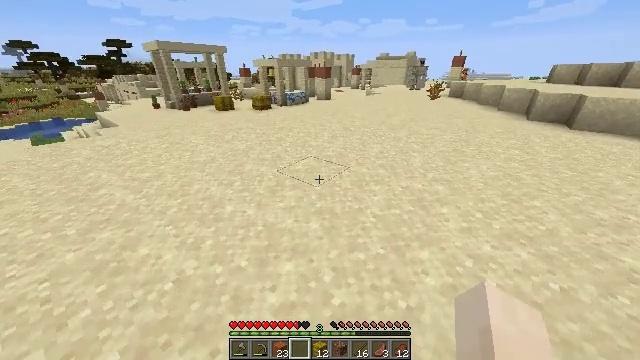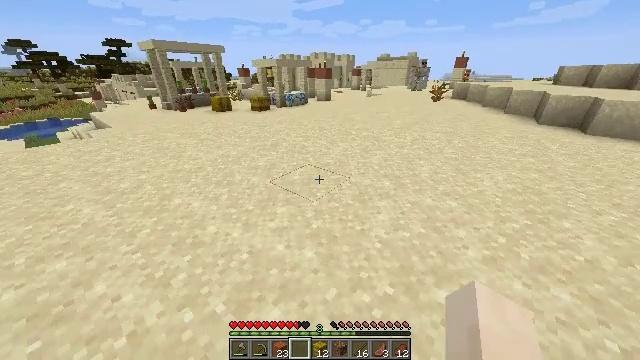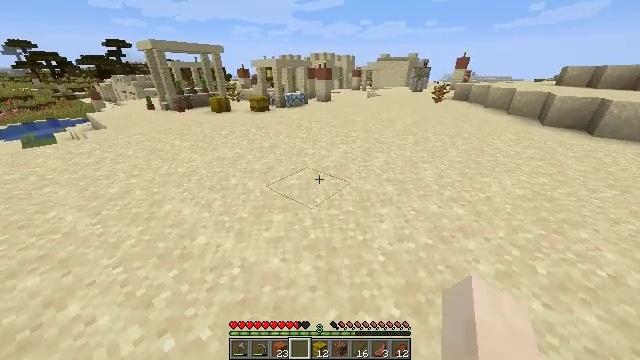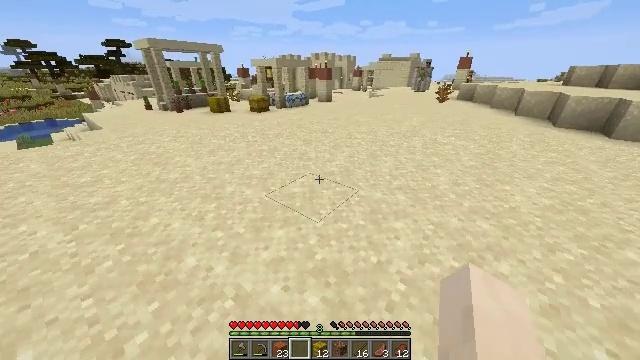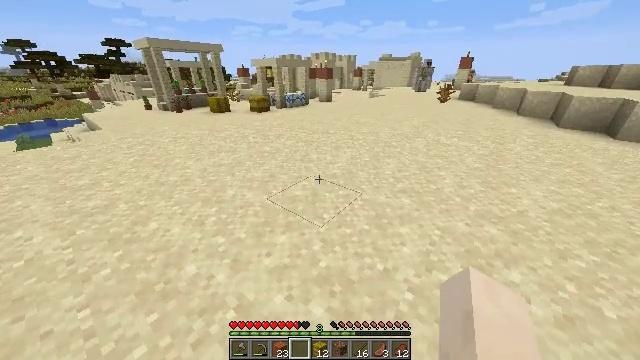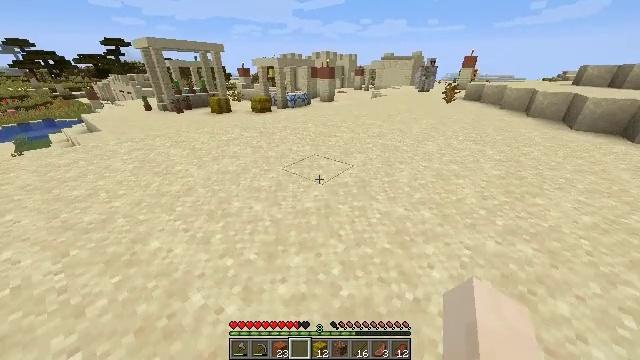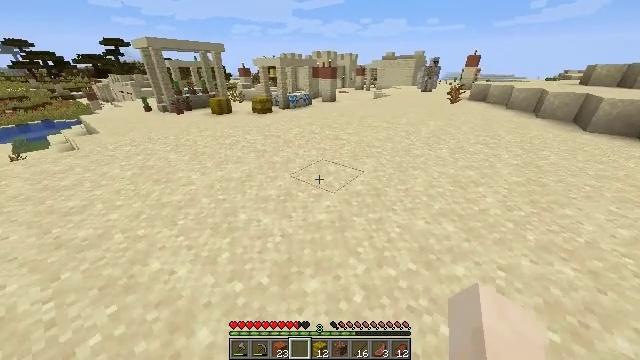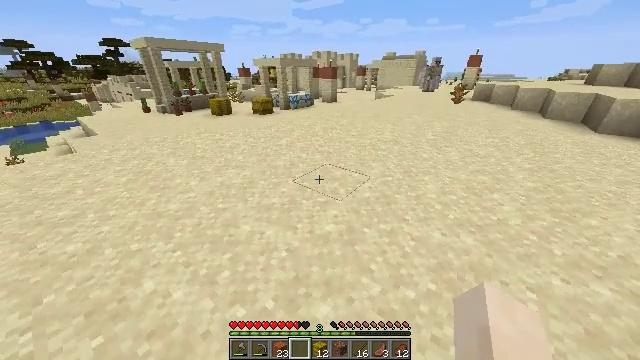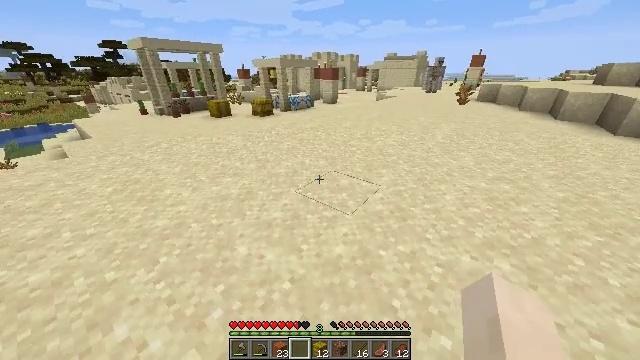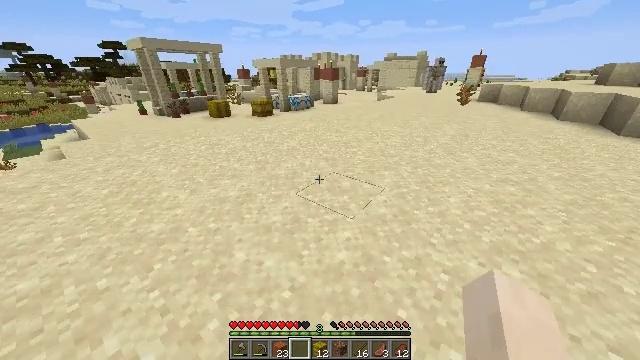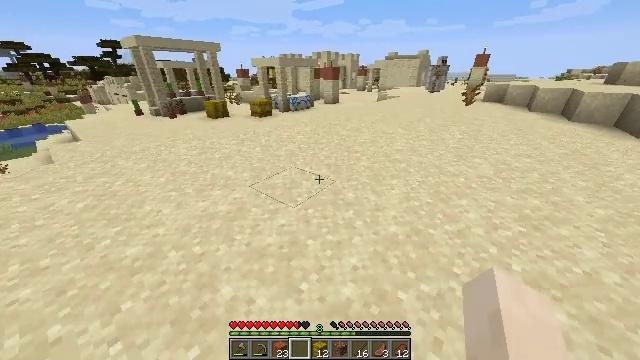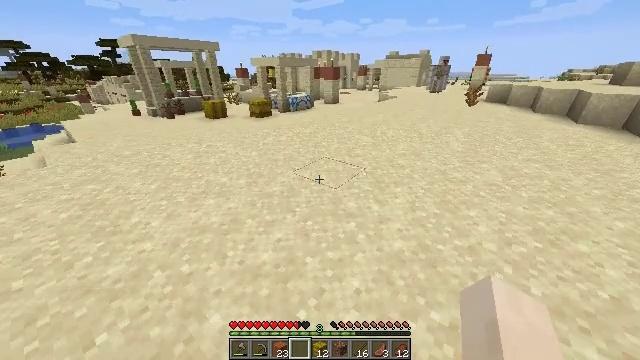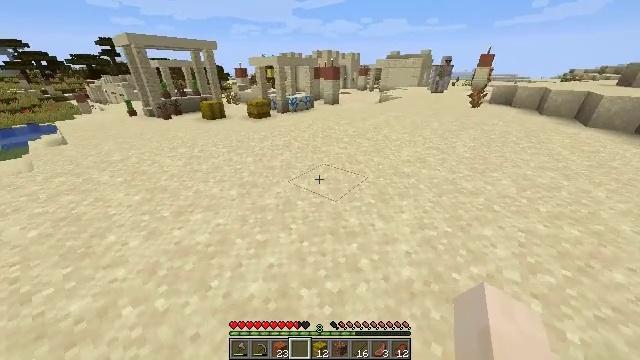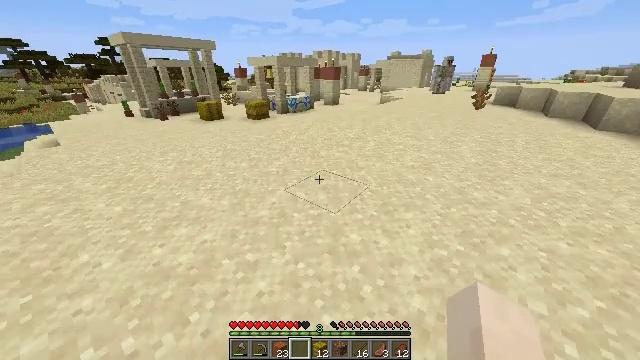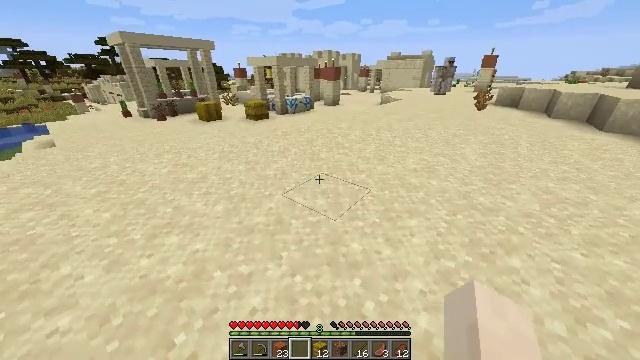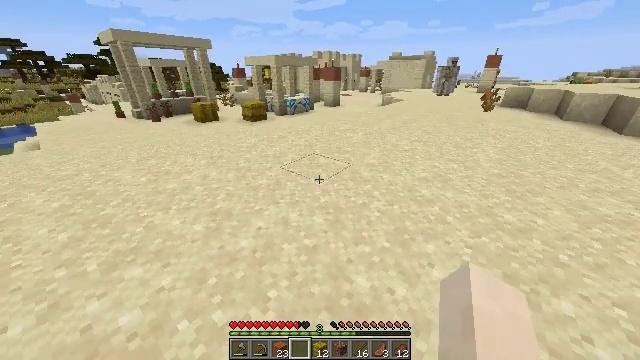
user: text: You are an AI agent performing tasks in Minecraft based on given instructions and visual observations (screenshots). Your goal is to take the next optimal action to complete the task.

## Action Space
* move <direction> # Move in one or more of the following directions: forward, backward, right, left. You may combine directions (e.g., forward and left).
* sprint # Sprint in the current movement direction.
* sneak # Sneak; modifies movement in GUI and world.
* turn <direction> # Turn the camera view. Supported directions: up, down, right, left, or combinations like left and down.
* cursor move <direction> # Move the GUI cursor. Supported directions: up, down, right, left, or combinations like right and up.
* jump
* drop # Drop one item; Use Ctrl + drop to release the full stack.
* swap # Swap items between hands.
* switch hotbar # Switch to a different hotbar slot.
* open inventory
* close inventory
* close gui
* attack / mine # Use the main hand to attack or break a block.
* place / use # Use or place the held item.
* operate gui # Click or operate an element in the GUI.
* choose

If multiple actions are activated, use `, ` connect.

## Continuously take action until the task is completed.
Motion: motion action
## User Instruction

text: Gather the white glazed terracotta from a structure.
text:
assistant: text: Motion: move forward
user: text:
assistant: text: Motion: move forward
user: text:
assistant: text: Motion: move forward and move left
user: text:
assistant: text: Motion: move forward and move left
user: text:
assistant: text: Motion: move forward and move left
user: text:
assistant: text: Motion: move forward
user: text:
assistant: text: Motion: move forward
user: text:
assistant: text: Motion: move forward
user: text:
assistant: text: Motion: move forward
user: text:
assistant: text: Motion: move forward
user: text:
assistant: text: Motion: move forward
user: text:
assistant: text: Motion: move forward
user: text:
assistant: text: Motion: move forward
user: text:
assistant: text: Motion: move forward
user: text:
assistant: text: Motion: move forward
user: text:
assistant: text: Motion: move forward
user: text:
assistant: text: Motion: move forward
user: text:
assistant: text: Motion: move forward
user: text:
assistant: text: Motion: move forward
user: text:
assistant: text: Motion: move forward
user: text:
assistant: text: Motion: move forward
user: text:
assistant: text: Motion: move forward, turn left and down
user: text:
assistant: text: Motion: move forward, turn left and down
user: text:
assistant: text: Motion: move forward, turn left
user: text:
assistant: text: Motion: move forward
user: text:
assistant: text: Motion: move forward
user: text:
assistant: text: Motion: move forward
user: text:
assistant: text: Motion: move forward
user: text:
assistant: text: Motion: move forward
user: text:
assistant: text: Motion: move forward